Question: I am getting the following bellow result correct, I need the Record of
'07/06/2015 0' in between the bellow figure. I did in the Row data bound and some trials in SQL query also. But no clue.
'''
SELECT
CONVERT(nvarchar(15), TransDate, 103) billdate,
ISNULL(SUM(CONVERT(int, Amount)), '0') Amount
FROM HMS_DiagnosisTransactions
WHERE
TransDate BETWEEN '2015-06-06 00:00:00.000' AND '2015-06-09 00:00:00.000'
GROUP BY
CONVERT(nvarchar(15), TransDate, 103),
status,
CAST(TransDate AS date)
ORDER BY CAST(TransDate AS date)
'''

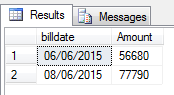
Answer: Try this
'''
;WITH dates AS
(
SELECT CONVERT(date,'2015-06-06 00:00:00.000') as Date
UNION ALL
SELECT DATEADD(d,1,[Date])
FROM dates
WHERE DATE < '2015-06-09 00:00:00.000'
)
select CONVERT(nvarchar(15), d.date, 103) billdate,
ISNULL(SUM(CONVERT(int, hd.Amount)), '0') Amount from dates d
left join HMS_DiagnosisTransactions hd on convert(date,d.date) = convert(date,hd.TransDate)
GROUP BY
CONVERT(nvarchar(15), d.date, 103),
hd.status,
CAST(d.date AS date)
ORDER BY CAST(d.date AS date)
OPTION (MAXRECURSION 100)
'''